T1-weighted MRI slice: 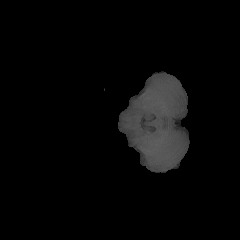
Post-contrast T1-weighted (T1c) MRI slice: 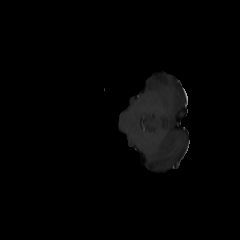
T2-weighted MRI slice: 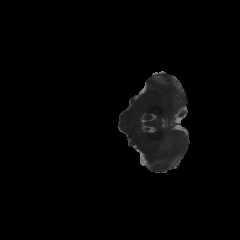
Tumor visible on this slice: no